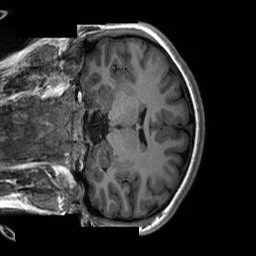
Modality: T1w
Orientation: coronal
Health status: ill
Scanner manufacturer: siemens
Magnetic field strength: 3 T
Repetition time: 2.3 s
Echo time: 0.00226 s